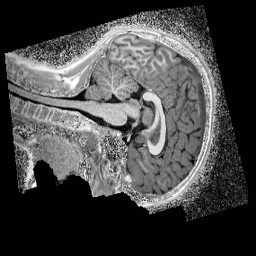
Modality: UNIT1_denoised
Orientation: sagittal
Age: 12
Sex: male
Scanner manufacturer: siemens
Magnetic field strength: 3 T
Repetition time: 4 s
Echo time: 0.00299 s